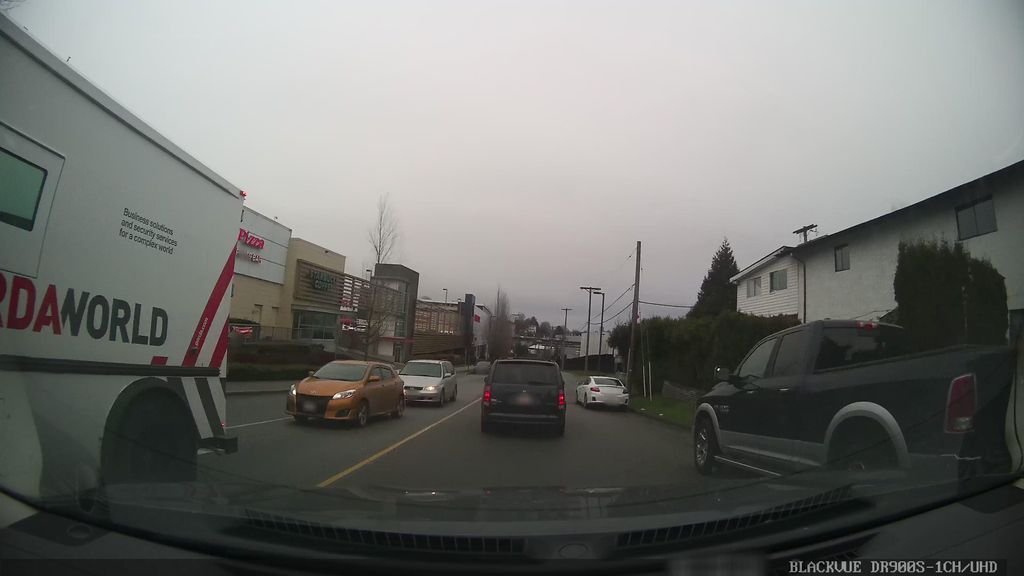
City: vancouver